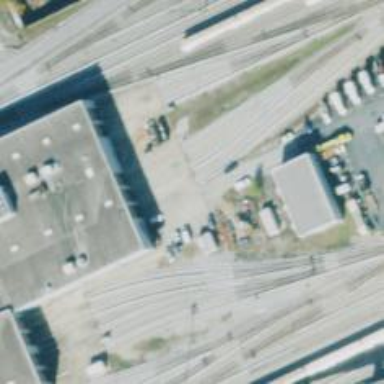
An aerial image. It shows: Electrified rail passing through service yard.